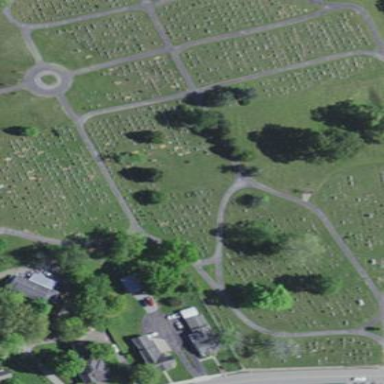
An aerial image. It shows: Cemetery.